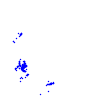
Particle: kaon